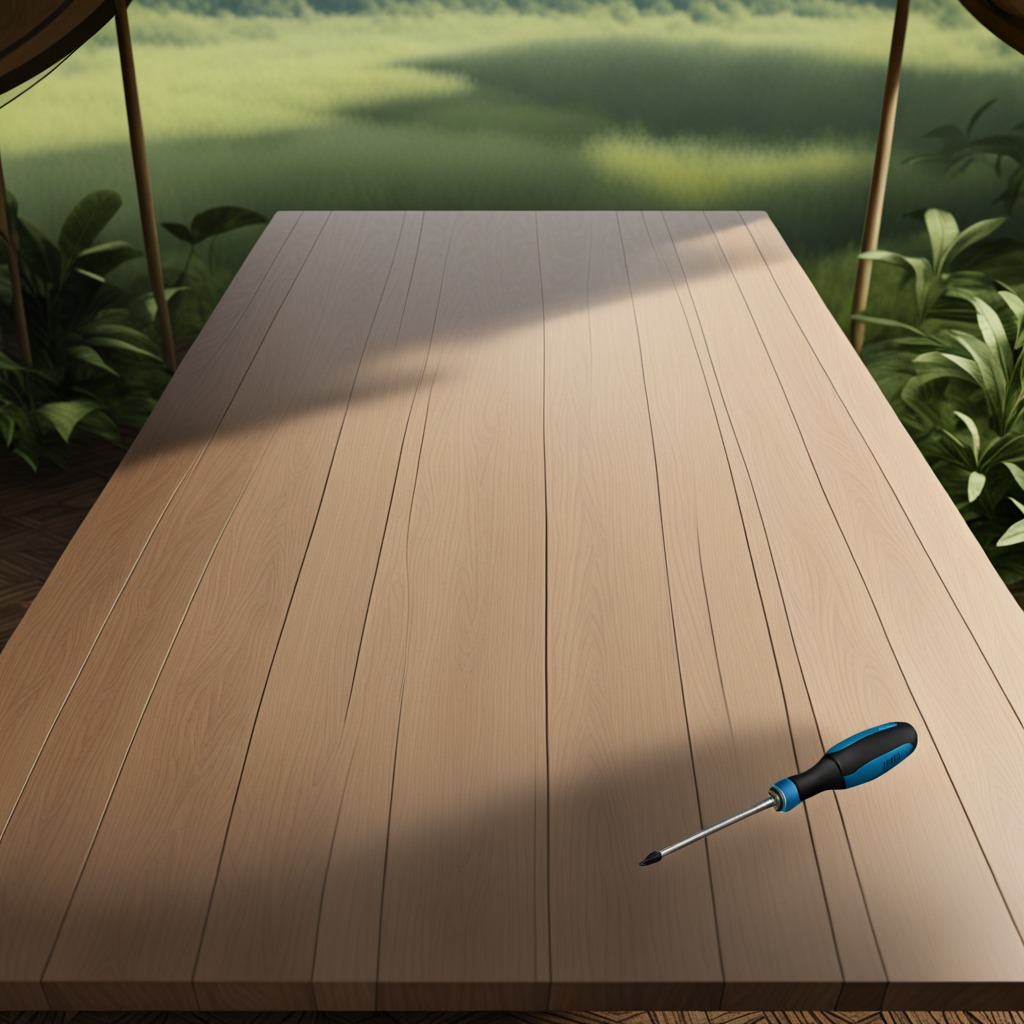
A screwdriver lies on a wooden table inside a jungle field workshop tent humid ambient light worn but